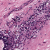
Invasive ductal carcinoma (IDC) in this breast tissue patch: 0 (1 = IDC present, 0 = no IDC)